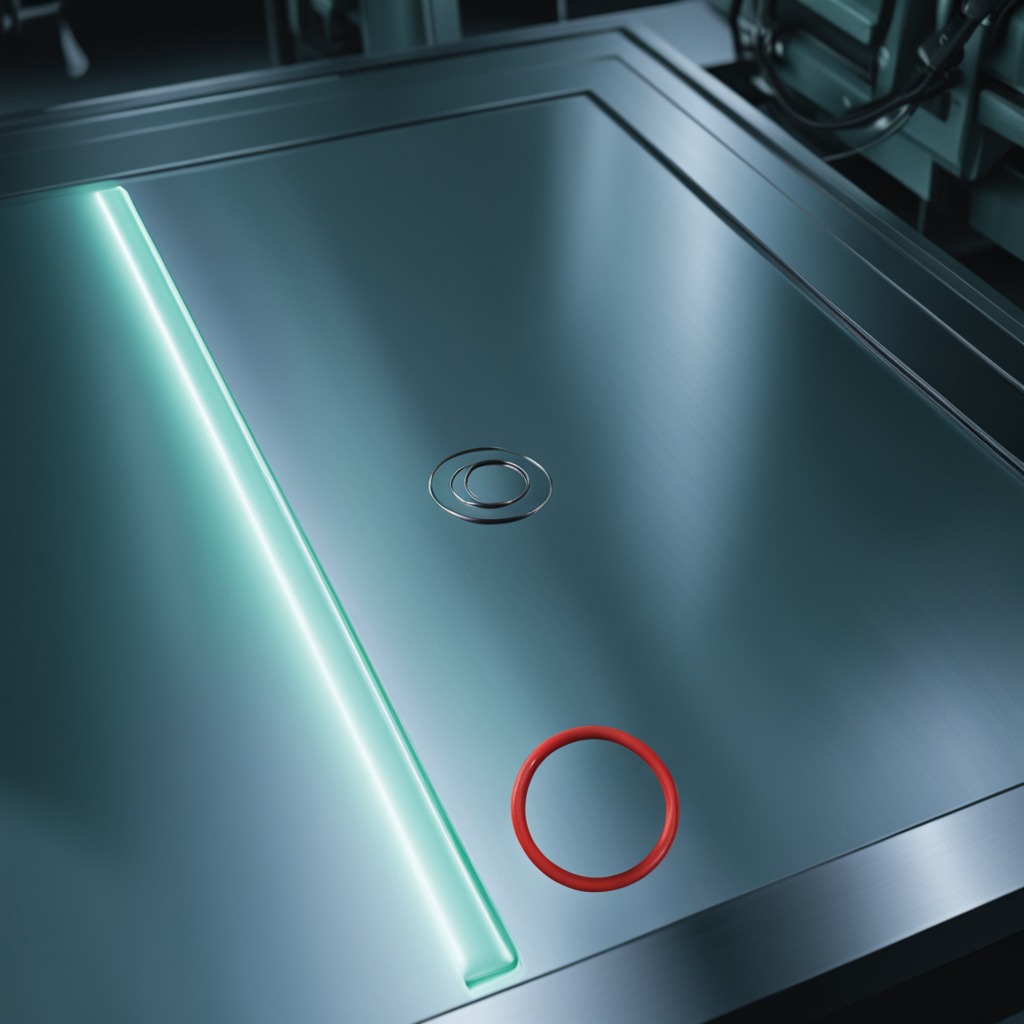
A rubber O-ring is lying on a metal table in a machine shop under fluorescent lights.